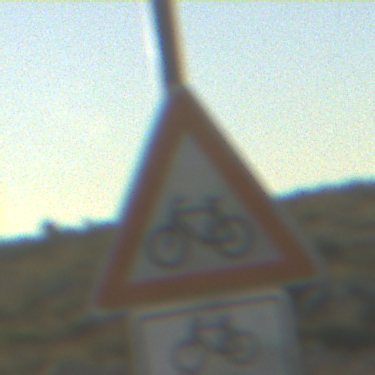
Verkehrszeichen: RadverkehrRechts
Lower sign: RichtungsangabeDurchPfeile9
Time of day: SunriseSunset
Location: Outdoor (Nature)
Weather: PartlyCloudy
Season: NotSpecified
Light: Natural